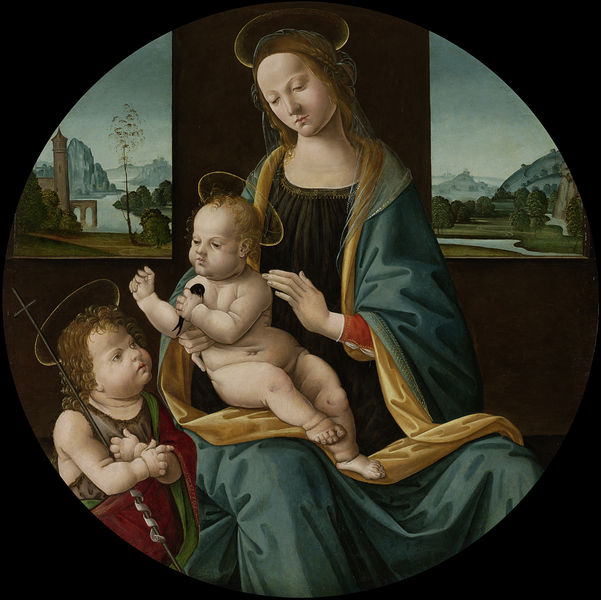
Titel: Maria met kind en Johannes de Doper
Künstler: Meester van de Conversazione di Santo Spirito
Standort: Amsterdam
Institution: Rijksmuseum
Schlagwörter: gemälde, fluss, landschaft, fenster, johannes, kind, kinder, turm, jesus, maria, madonna